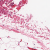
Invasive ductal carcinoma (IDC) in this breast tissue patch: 0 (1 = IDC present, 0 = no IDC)